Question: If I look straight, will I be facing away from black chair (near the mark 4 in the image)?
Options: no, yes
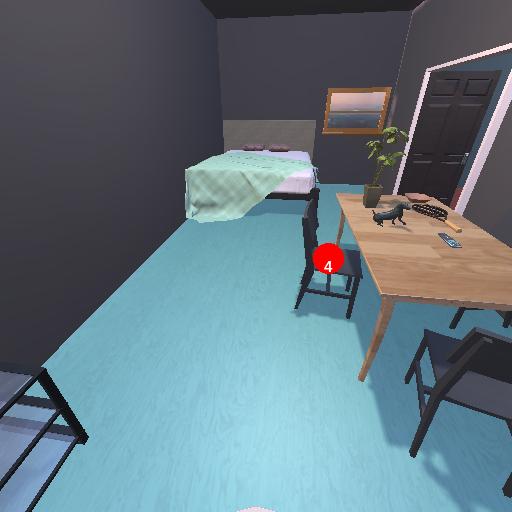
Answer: no